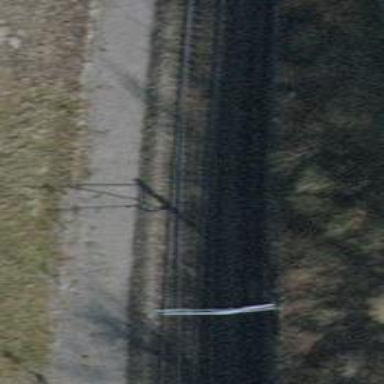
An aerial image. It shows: Single-track electrified railway with contact line.